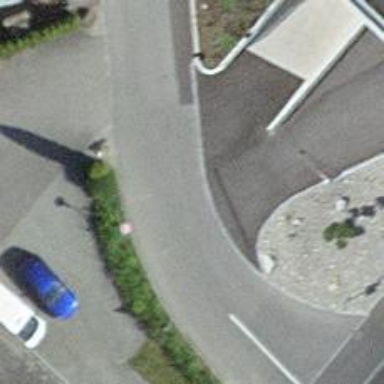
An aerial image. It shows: Residential road with asphalt surface and no sidewalk.